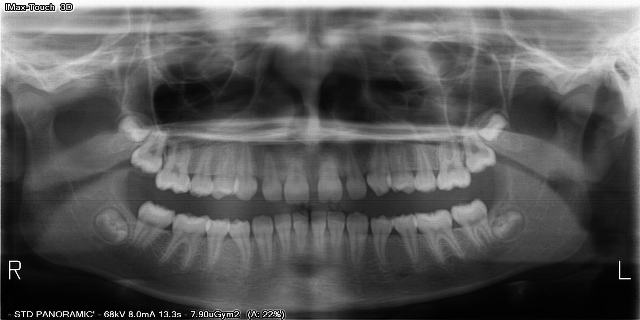
adult